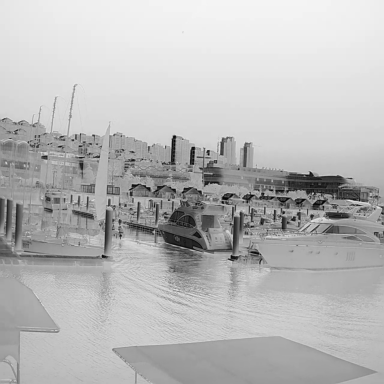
There are three canoes in the infrared image.